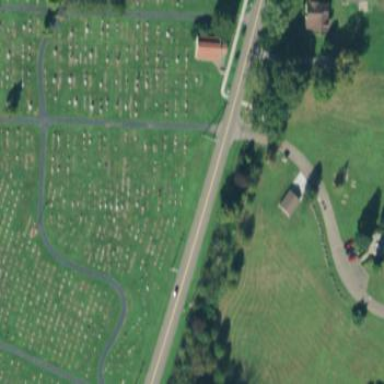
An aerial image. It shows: Cemetery.